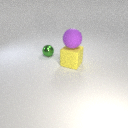
small green metal sphere to the left of large yellow rubber cube